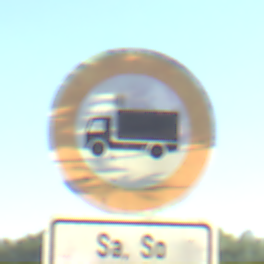
Verkehrszeichen: VerbotFuerKraftfahrzeugeUeberDreiKommaFuenfTonnen
Zusatzzeichen unten: ZeitangabenMitBeschraenkungAufWochentage9
Umgebung: Outdoor, Nature
Tageszeit: Midday
Wetter: Clear
Licht: Natural
Jahreszeit: NotSpecified
Kontrast: HighContrast